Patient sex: M
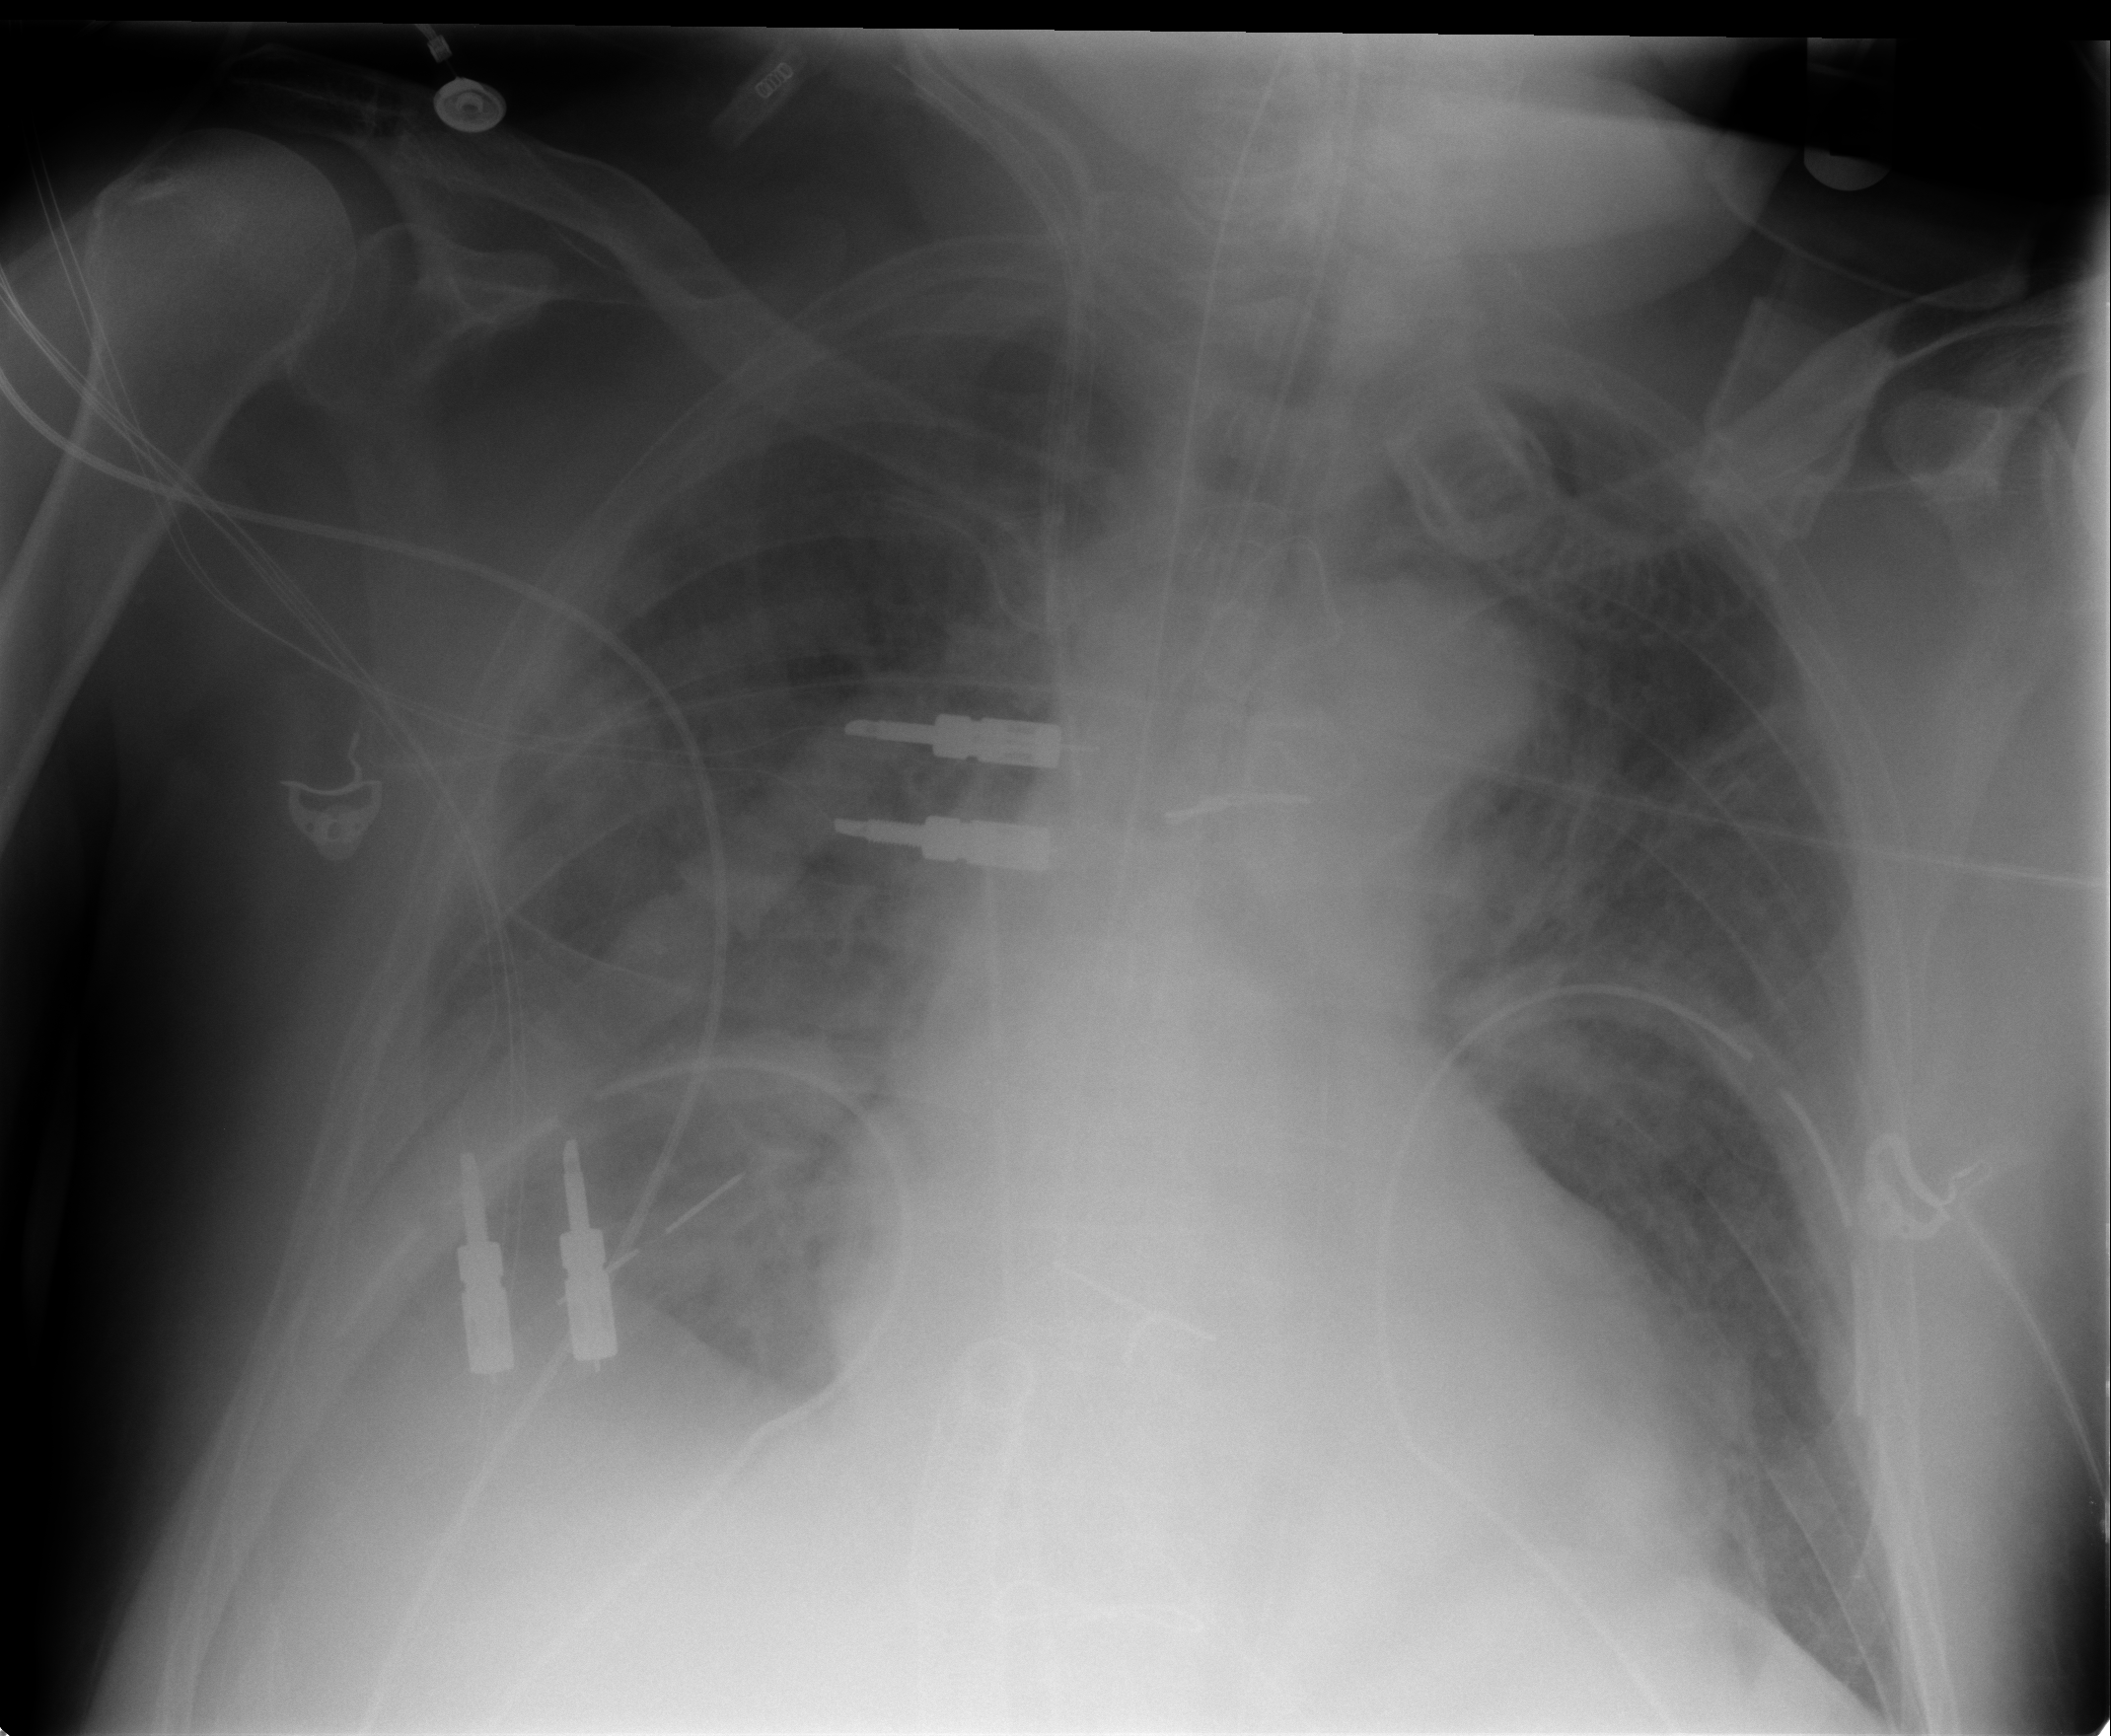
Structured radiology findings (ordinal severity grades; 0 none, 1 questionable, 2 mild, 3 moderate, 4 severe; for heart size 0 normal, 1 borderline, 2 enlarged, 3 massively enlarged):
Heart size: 1
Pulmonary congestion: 2
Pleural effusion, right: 2
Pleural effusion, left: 1
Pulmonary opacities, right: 2
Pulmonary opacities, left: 0
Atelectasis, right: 2
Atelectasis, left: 2